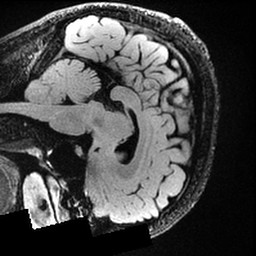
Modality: FLAIR
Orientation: sagittal
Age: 25
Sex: male
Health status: healthy
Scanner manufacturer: ge
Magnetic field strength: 3 T
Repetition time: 5 s
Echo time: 0.08928 s